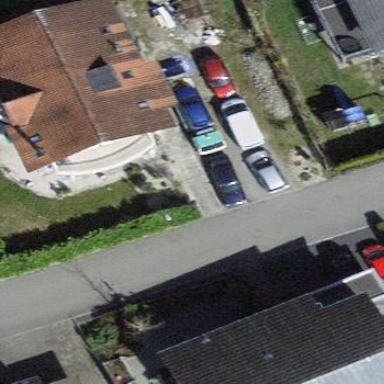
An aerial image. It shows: Residential building.